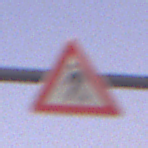
Verkehrszeichen: FussgaengerRechts
Umgebung: Outdoor, RoadRail
Tageszeit: Dawn
Wetter: Clear
Licht: Natural
Jahreszeit: NotSpecified
Kontrast: LowContrast